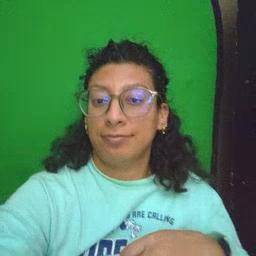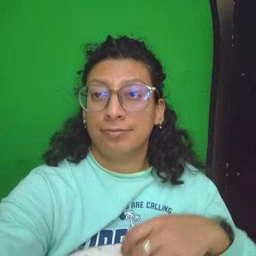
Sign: man